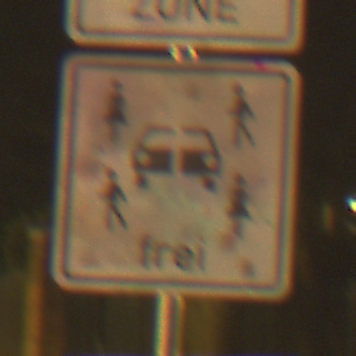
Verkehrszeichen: CarsharingfahrzeugeFrei
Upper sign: BeginnEingeschraenktesHalteverbotZone
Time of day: Night
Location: Outdoor (Urban)
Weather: Clear
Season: NotSpecified
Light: Artificial